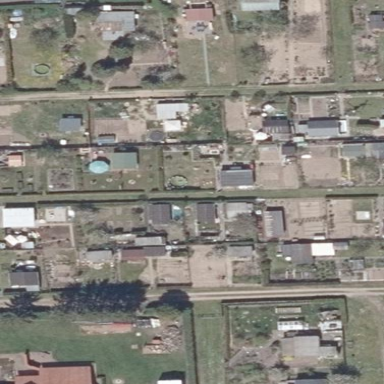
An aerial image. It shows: Area designated for allotments.